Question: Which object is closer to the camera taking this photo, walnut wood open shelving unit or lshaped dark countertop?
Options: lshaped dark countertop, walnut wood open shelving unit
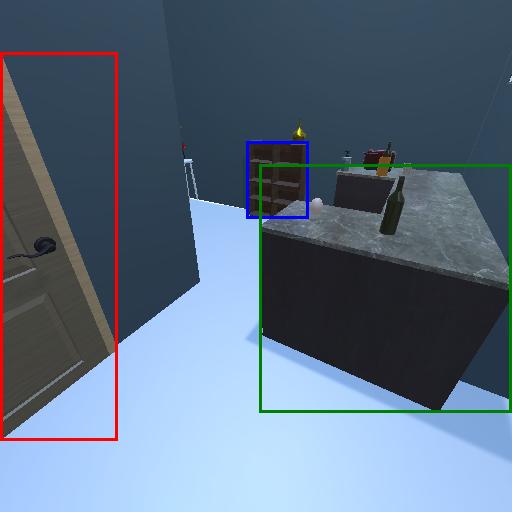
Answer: lshaped dark countertop